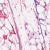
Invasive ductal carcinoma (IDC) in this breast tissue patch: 0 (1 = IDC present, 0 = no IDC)